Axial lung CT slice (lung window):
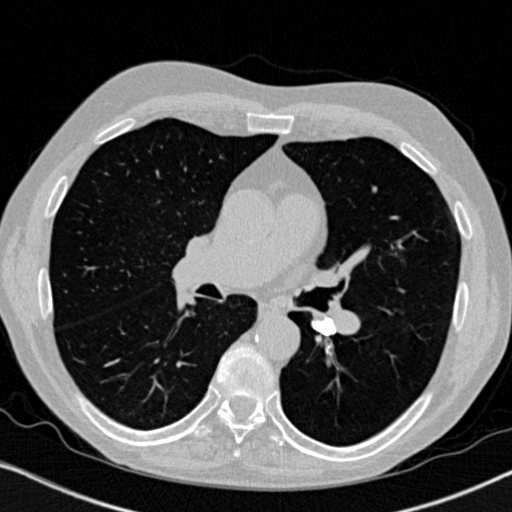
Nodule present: no